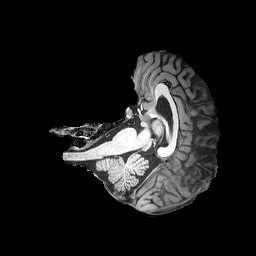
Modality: T1w
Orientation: axial
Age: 52
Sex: female
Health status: healthy